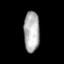
Tissue: prostate
Cell type: Endothelial cells
Senescence score: 0.6921
Nuclear area (px): 628
Mean DAPI intensity: 175.763